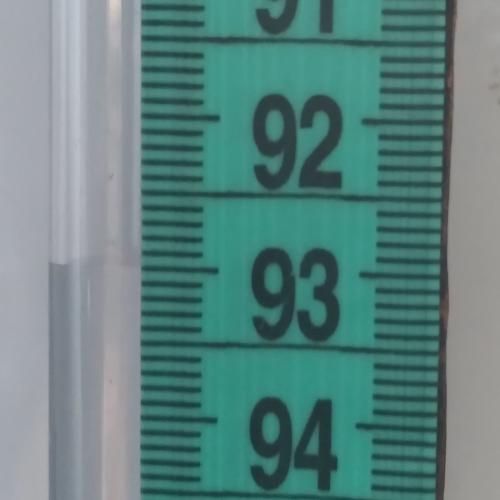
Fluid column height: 93.0 cm